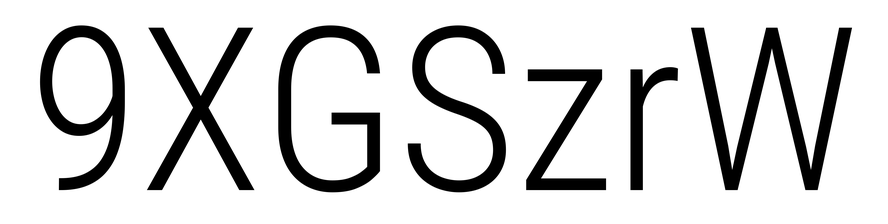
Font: Roboto_Condensed_Light